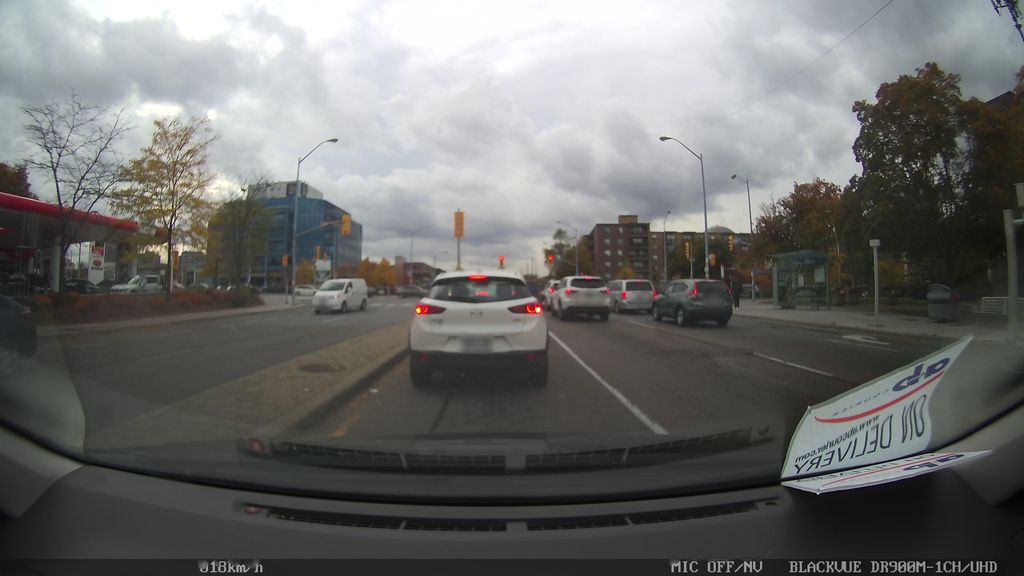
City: toronto